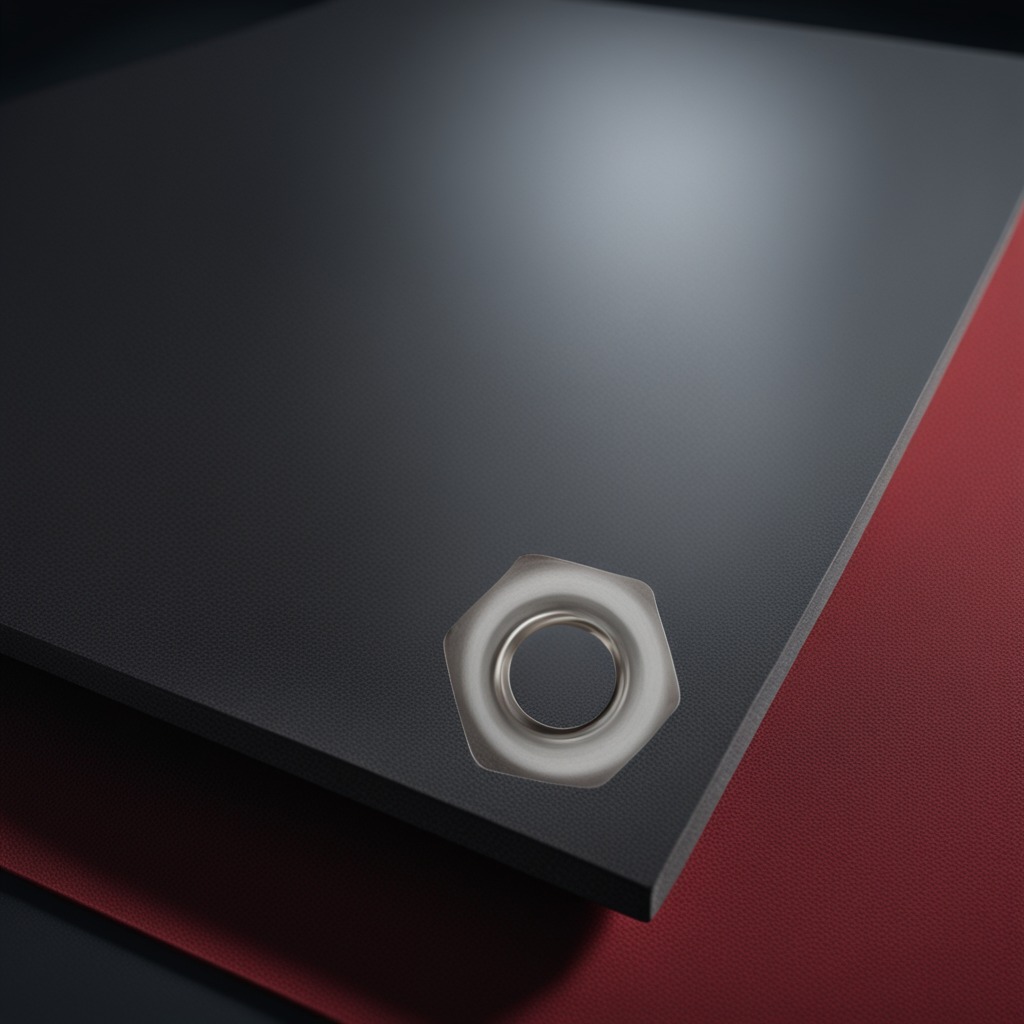
A metal nut is lying on the granite tabletop.